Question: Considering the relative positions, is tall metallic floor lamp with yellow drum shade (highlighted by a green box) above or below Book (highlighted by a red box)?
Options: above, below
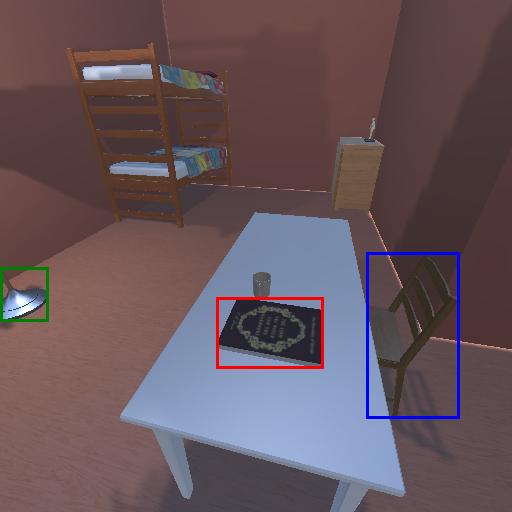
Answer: above